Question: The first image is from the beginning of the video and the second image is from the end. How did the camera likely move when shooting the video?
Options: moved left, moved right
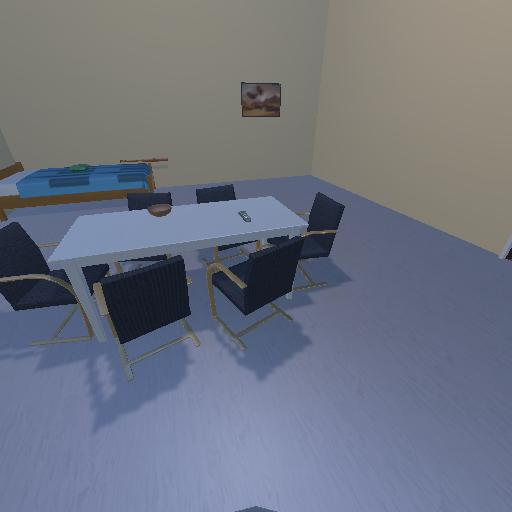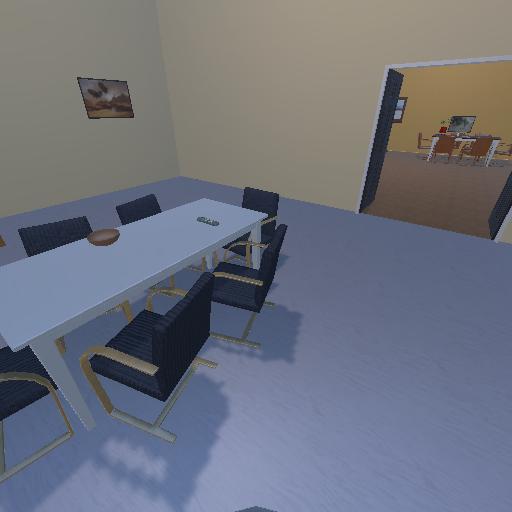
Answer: moved left